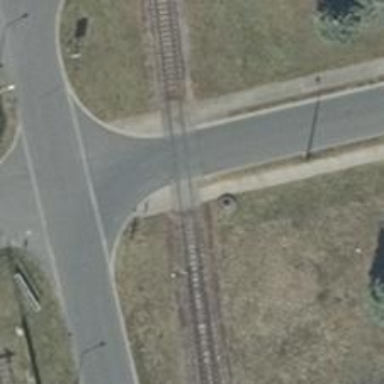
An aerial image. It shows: Railway switch.